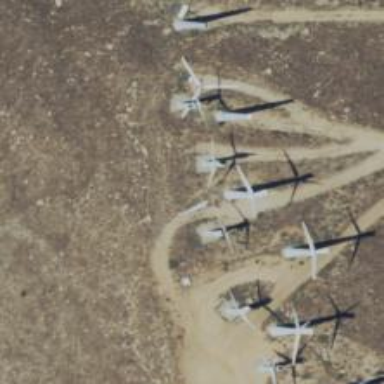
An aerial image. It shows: Horizontal axis wind turbine generating power from wind energy.